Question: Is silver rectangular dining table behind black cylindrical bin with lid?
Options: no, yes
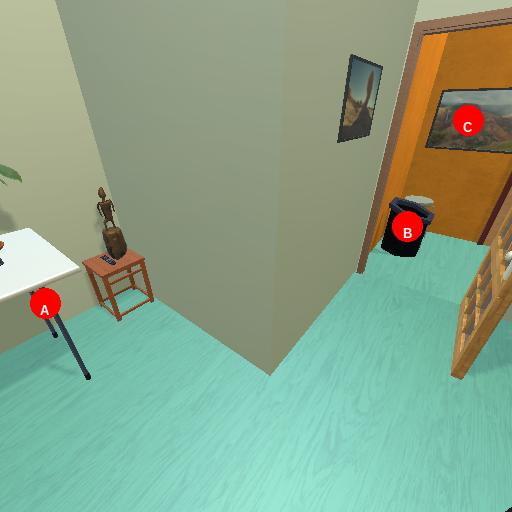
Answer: no